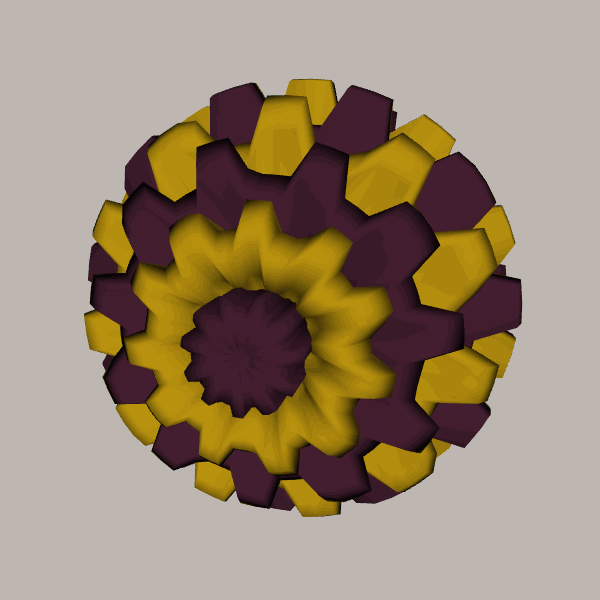
Background: light